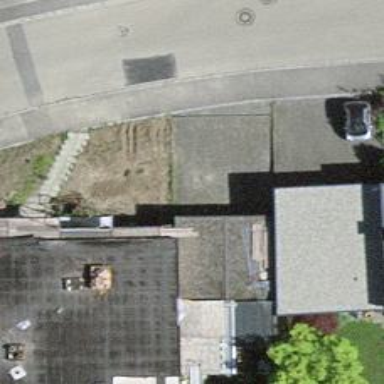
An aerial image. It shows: Simple and straightforward house.